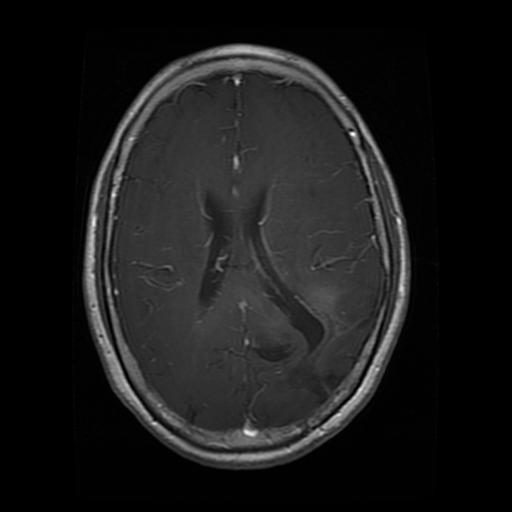
Label: glioma